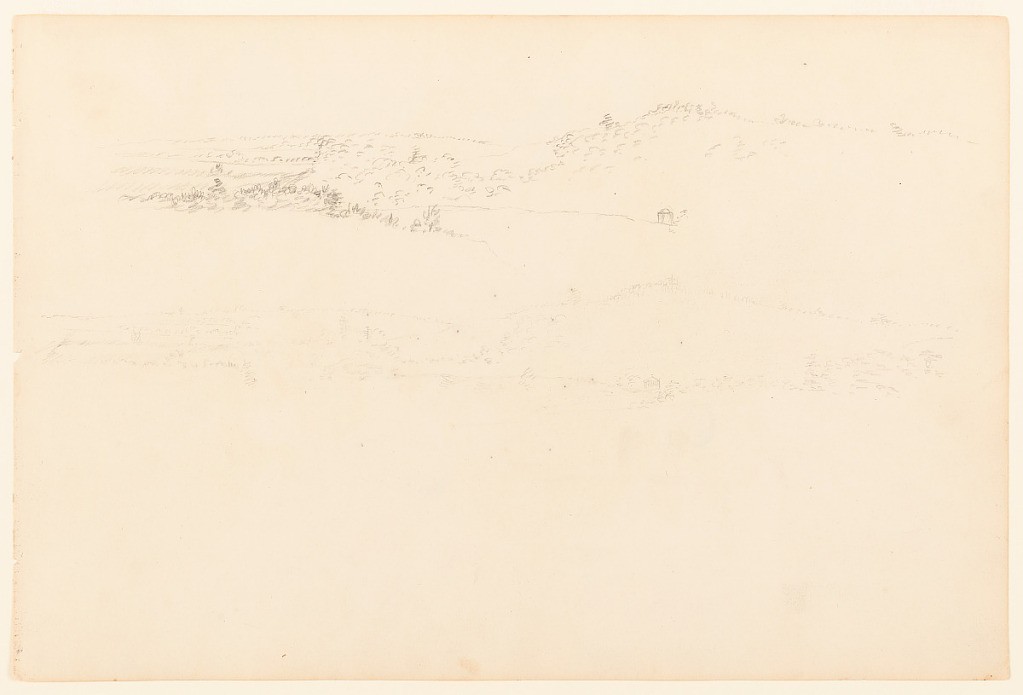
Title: Distant Views of a Wooded Hill, Catskill, New York
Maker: Frederic Edwin Church, American, 1826–1900
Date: June 1844 - June 1846
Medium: Graphite on tan wove paper
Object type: Drawing
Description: Landscape sketch showing two nearly identical views of rolling, wooded terrain in or near Catskill, New York, stacked on top of each other. In both views, a small building is nestled on the edge of a clearing at right, backdropped by a round hill--the tallest point in the scene. An expansive rolling landscape continues at left into the background. The uppermost drawing is darker.